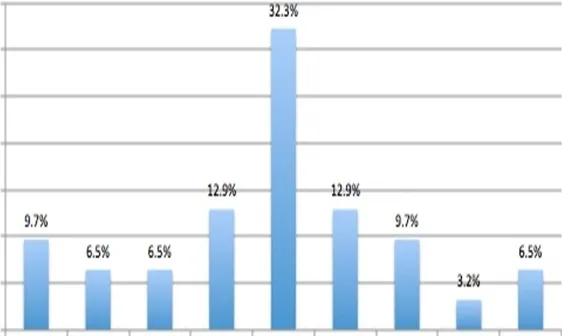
Age of nodding onset among the NS children studied at HfH Centre.
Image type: chart (chart)